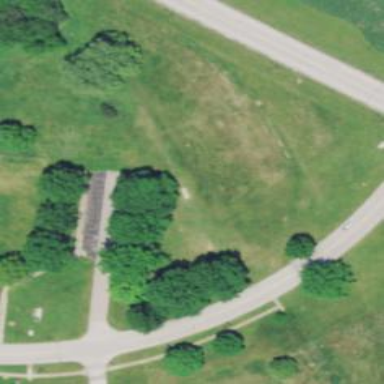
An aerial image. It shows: Disc golf tee.